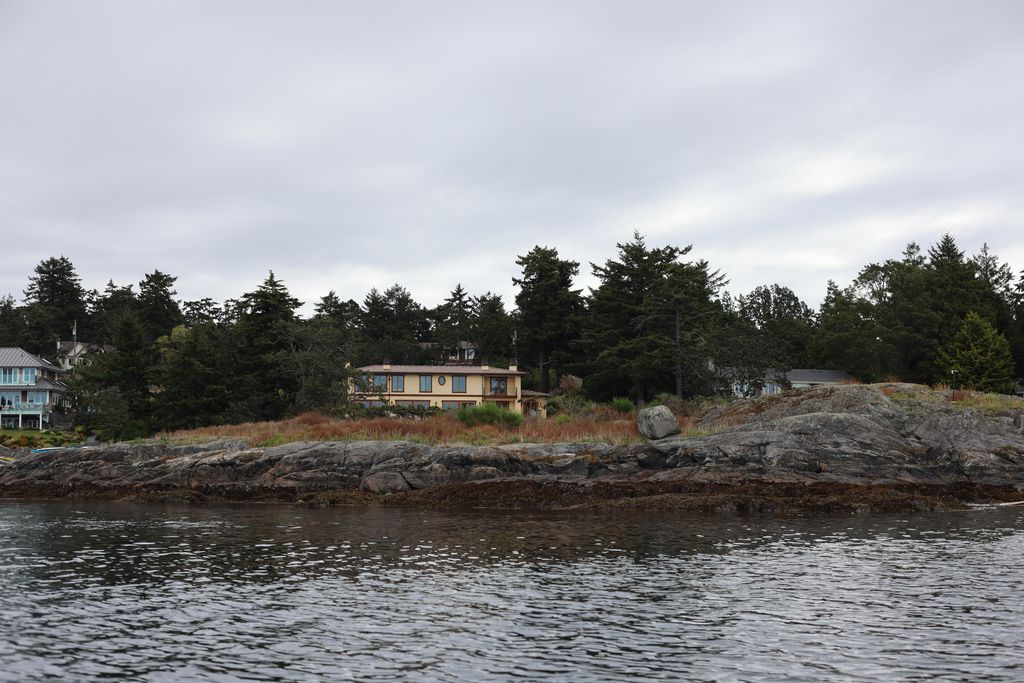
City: victoria